Question: I have a simple form with a DatePicker component on it. The user can enter their date of birth and then submit the form. Once submitted they are shown a review of what they entered into the form. I have every other component on the form working apart from the DatePicker. I am successfully passing a value from the DatePicker into my Intent but for some reason I am getting a very strange, undesired date...
Does anyone know how I can retrieve the actual values the user put in? Below is a screen of what I am getting in the emulator.

This is the part of my code in my onCreate method where I put the date info into the intent
'''
Date myDate = new Date(date.getDayOfMonth(), date.getMonth(), date.getYear());
i.putExtra("dob", myDate.toString());
'''
And then in the activity to show the results this is the code where I display the information pulled from the intent.
'''
dob.setText("Their date of birth is: " + extras.get("dob"));
'''
As you can see I do successfully get output, it's just not the date that I select on the DatePicker itself. I get no runtime errors at all. It's a formatting thing I think. Not sure though so any feedback is appreciated!
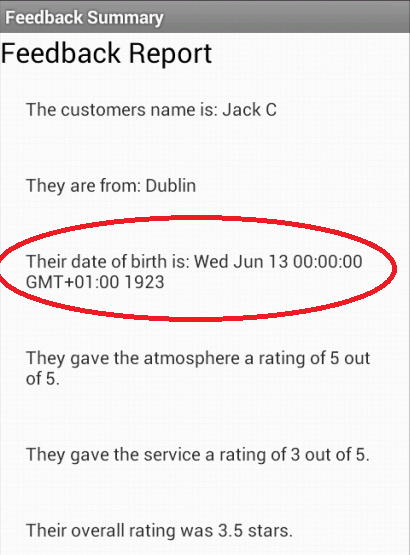
Answer: I corrected the issue. Rather then creating a Date object and passing it into my intent I decided to retrieve the values from the DatePicker and storing them in integer variables.
'''
int day = date.getDayOfMonth();
int month = date.getMonth();
int year = date.getYear();
i.putExtra("day", day);
i.putExtra("month", month);
i.putExtra("year", year);
'''
Following this I then retrieved the values from the Intent in the new Activity, formatted them and displayed them in a TextView.
'''
int day = extras.getInt("day");
int month =extras.getInt("month");
int year = extras.getInt("year");
dob.setText("Their date of birth is: " + String.valueOf(day) + "/" + String.valueOf(month + 1) + "/" + String.valueOf(year));
'''
I had to add 1 to the month as for some reason If I chose January it would output 0.